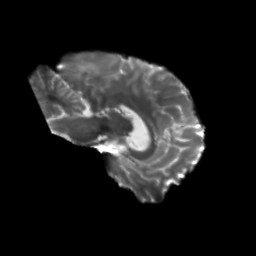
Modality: T2w
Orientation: sagittal
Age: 44
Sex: female
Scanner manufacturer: siemens
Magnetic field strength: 3 T
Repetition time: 5.25 s
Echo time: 0.08 s